Interaction volume radius: 5 \u00c5
Interaction volume height: 10 \u00c5
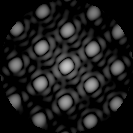
Disorder parameter: 0.05405